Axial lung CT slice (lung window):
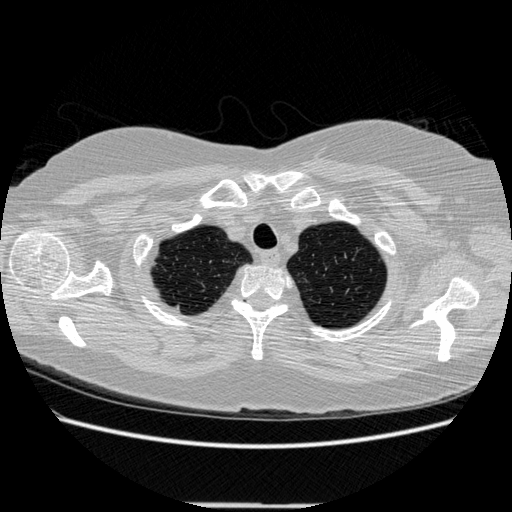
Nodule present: no